I will show an image sequence of human cooking. I have annotated the images with numbered circles. Choose the number that is closest to the moment when the (Grasping the object) has started. You are a five-time world champion in this game. Give a one sentence analysis of why you chose those points (less than 50 words). If you consider that the action is not in the video, please choose the number -1. Provide your answer at the end in a json file of this format: {"points": []}
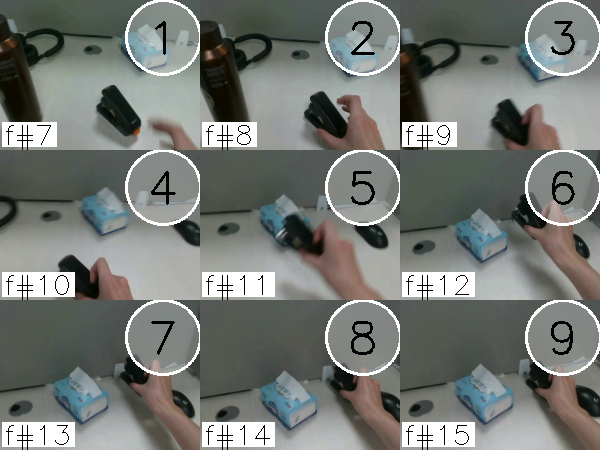
Frame 3 shows the clearest moment of hand-object contact.
{"points": [3]}